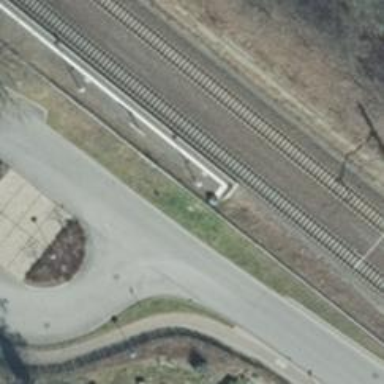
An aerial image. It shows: Unclassified road with asphalt surface. There is opposite track cycleway on the left side.